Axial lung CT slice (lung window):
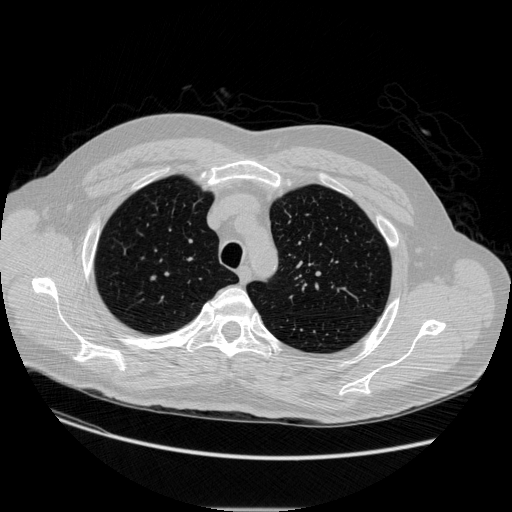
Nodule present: no